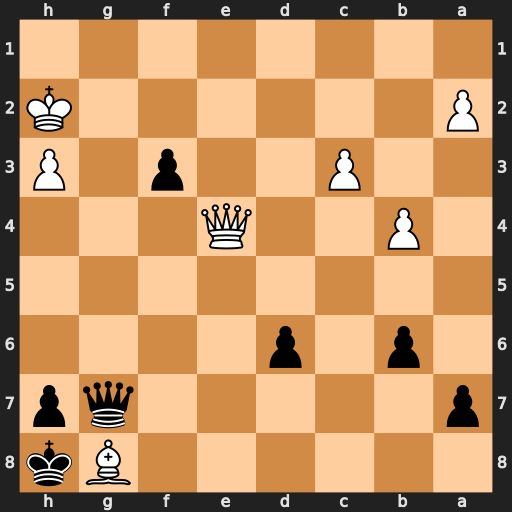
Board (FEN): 6Bk/p5qp/1p1p4/8/1P2Q3/2P2p1P/P6K/8
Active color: b
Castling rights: -
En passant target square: -
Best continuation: Qg2#